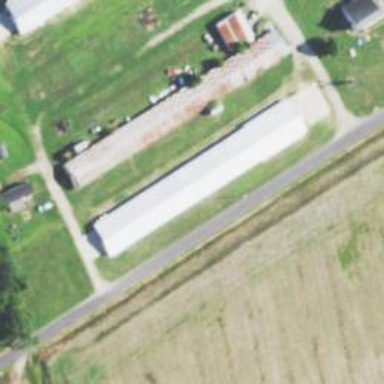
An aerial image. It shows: Farm auxiliary building.